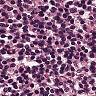
Metastatic tissue present: no